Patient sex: M
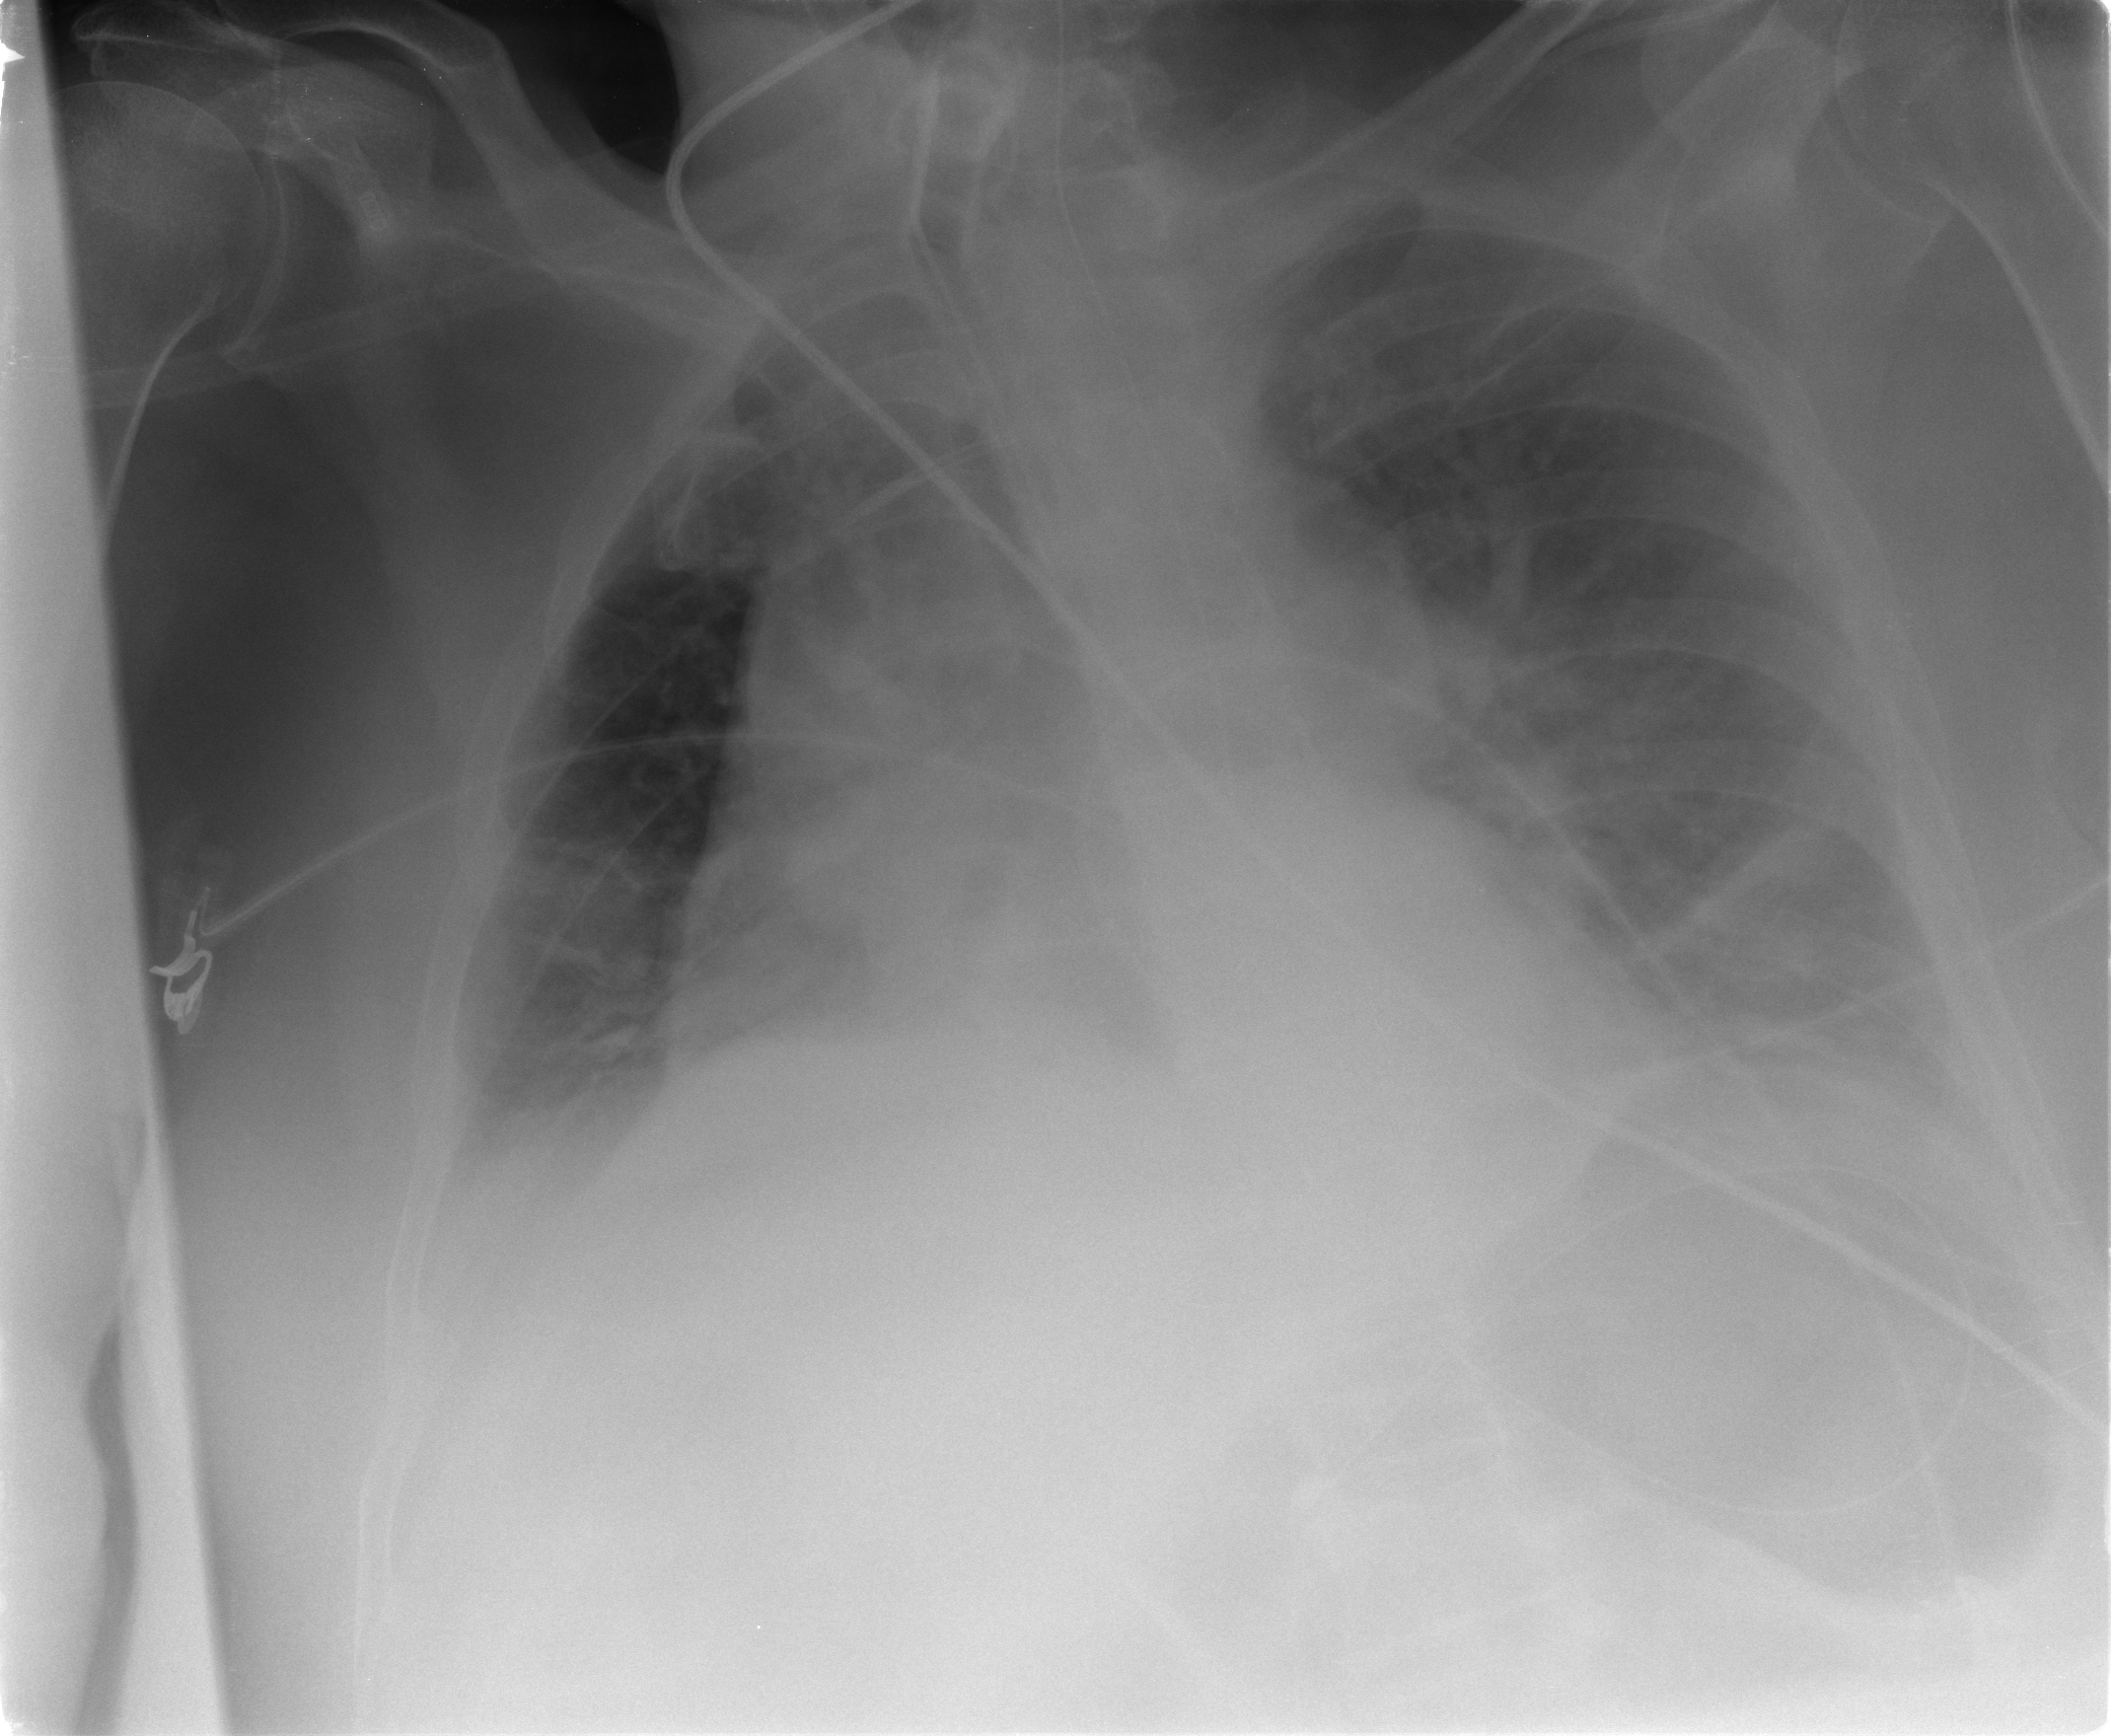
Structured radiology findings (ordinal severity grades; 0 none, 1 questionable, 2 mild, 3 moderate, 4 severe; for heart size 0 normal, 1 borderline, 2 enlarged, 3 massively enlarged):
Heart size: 0
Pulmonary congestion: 2
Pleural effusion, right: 2
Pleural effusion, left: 3
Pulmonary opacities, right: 0
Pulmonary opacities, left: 0
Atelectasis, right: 2
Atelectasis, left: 2